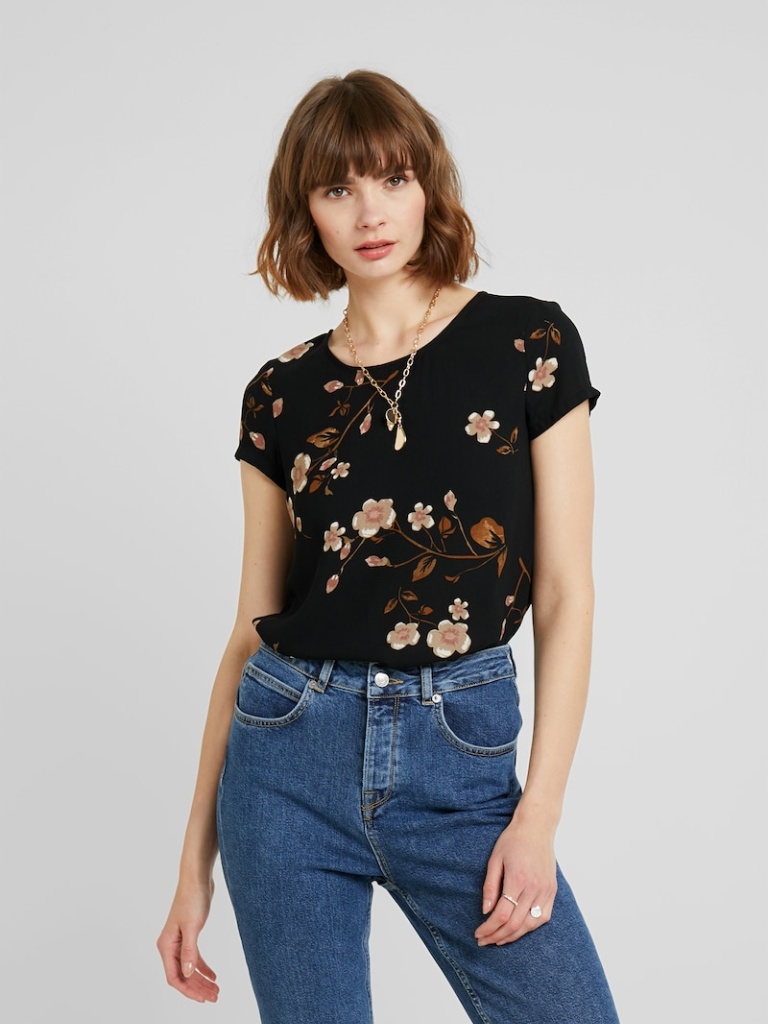
cotton relaxed short sleeve hip length Fully Tucked in crew t-shirt